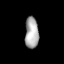
Tissue: lung
Cell type: Myeloid cells
Senescence score: 0.5759
Nuclear area (px): 420
Mean DAPI intensity: 168.869